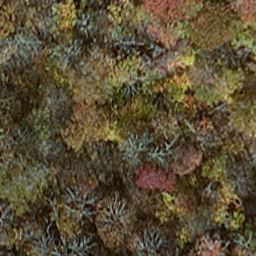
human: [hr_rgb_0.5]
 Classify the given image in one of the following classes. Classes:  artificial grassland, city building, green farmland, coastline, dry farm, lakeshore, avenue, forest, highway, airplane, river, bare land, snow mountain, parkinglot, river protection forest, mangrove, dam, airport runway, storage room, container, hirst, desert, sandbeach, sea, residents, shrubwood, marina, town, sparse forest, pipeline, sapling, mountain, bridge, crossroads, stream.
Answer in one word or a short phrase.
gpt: mangrove